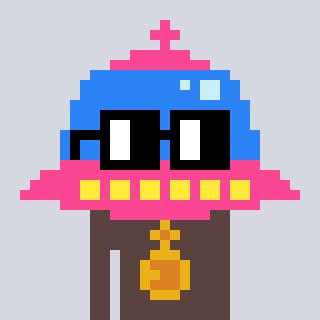
a pixel art character with square black glasses, a ufo-shaped head and a darkbrown-colored body on a cool background